Question: I'm sure this will be ridiculously simple, but whatever... I'm trying to display a text area with a button to its right, similar to how StackOverflow displays a comment field with button when one clicks the 'Add Comment' link...the problem I'm experiencing is with the button alignment; it appears to align at the top right of its div (see image), I want to align it at the bottom left. I've tried using 'text-align', 'align', nothing works to move that pesky button, I used 'padding-top' to move the button down, but 'padding-right' appears to have no effect, but there's got to be a better way than padding. I need it to be cross-browser compatible as well.

Here is the html/css I'm using...
'''
.newComment {
position: relative;
width:475px;
background-color:WHITE;
}
<div class='newComment'>
<div style='float:left;width:375px;'>
<textarea style='border:1px solid #888;overflow:auto' rows='3' cols='40'>comments </textarea>
</div>
<div style='float:left;width:75px;'>
<input type='submit' value='Add Comment'/>
</div>
</div>
'''
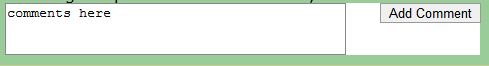
Answer: The reason why it is not adjacent to the textarea is because the div encompassing the text area is too large. If you inspect element on Chrome, you will notice where all the elements are.
I'd suggest you do not put them in separate divs if you want them stuck together.
'''
<style>
.newComment {
position: relative;
width: 475px;
background-color: white;
}
</style>
<div class='newComment'>
<textarea style='border:1px solid #888; overflow:auto' rows='3' cols='40'>comments</textarea>
<input type='submit' value='Add Comment' />
</div>
'''